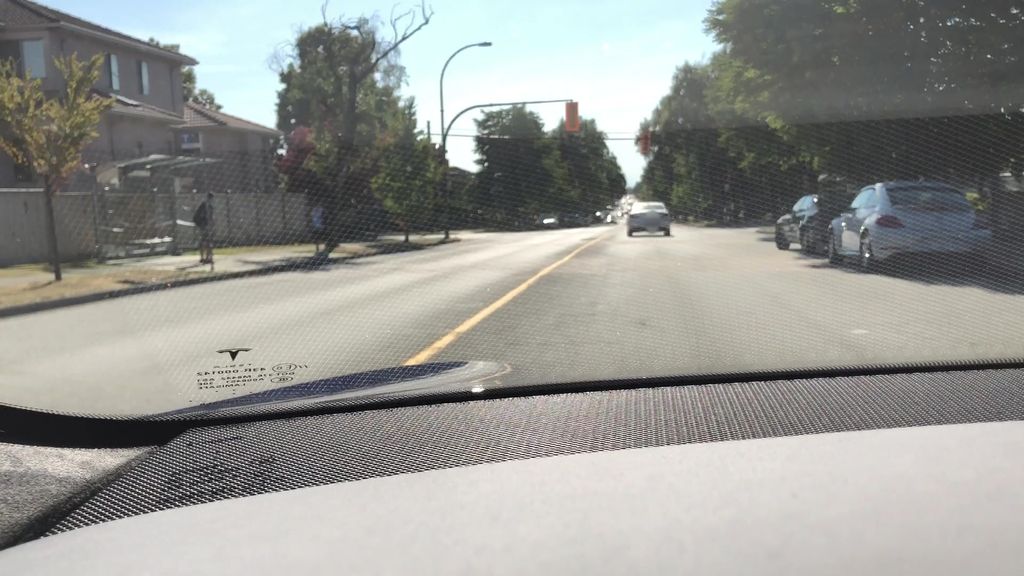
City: vancouver